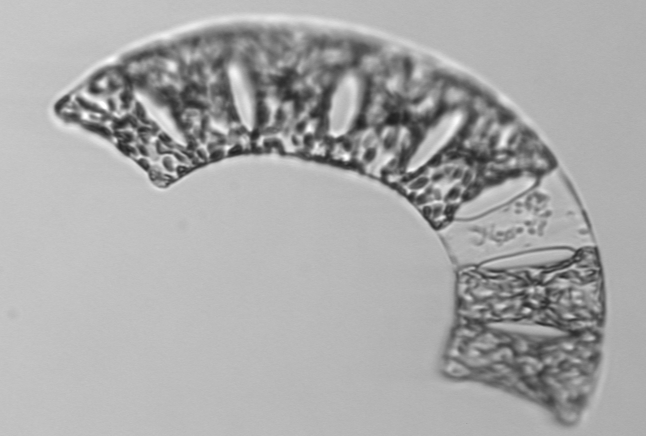
Label: Eucampia